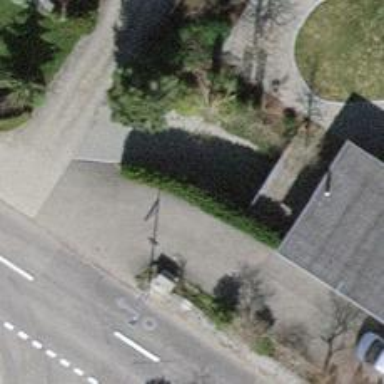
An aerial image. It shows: Hedge acting as barrier.